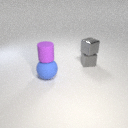
small gray metal cube above small gray metal cube